Question: I have an array of points in one plane. They form some shape. I need to extract points from this array which only form straight lines of this shape.
At this moment I have an algorithm but it does not work very good. I take first two points, make a straight line and then check if the following points lie on it with some tolerance. But there is a problem: the points which form straight line are not really on the straight but have some deviation. This deviation is quite large. If in my algorithm I make deviation large enough to get points from the straight part, then other points which are on the slightly bent part but have deviation less then specified also extracted.
I am looking for some idea on how to perform such task.
Here is the picture:

In circles are the parts which I want to extract. Red points are the parts which I could extract with my approach. If I increase the tolerance then I miss the straight pieces too.
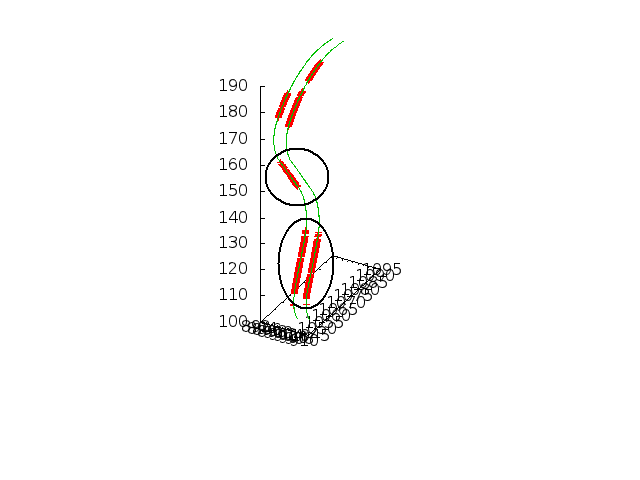
Answer: First, if you already have some candidate subset of points and want to check whether they lie on a straight line. Use a form of <URL> to identify the best-fitting line, then check how well it fits and accept or reject the hypothesis that this particular segment is linear based on that.
One of the most standard ways of doing that is using <URL> method.
Identifying the subset is a different problem, the best solution to which will depend strongly on the kind of data you have and the objective. I suggest that enumerating all the segments is a good starting point, if the amount of data is not extremely large, -- that should be doable in no more than cubic time, I gather.
There are certainly some approximations one can apply, e.g. choosing a point in the sequence and building a subset by iteratively adding points on either side as long as the segment remains linear within the tolerance threshold, than accepting or rejecting it if the segment is long enough.
I assume here that the curve is parameterizable by one of the coordinates. If this is not the case, e.g. if the curve is closed, additional steps may be required to separate the curve into parameterizable segments.
There's a number of options.
, I would expect that for a straight line the average deviation would stay roughly the same as you add the new points, then you can simply find a reasonable threshold on that given the data.
option is to further split the subset into a fixed number of parts (e.g. 2), find the best fitting line for each one and then compare these. In case of a straight line, roughly the same line should be predicted, but for a curve it would be different.
option is to perform nonlinear curve fitting, e.g. fit a quadratic curve and check the coefficient for the quadratic term -- if the line is straight, it should be close to zero.
In each case, of course, there is a tradeoff between the segment size and the deviation of the points from that segment. In the extreme case, there would either be one huge linear segment with huge deviation or a whole buch of 2-point segments with 0 deviation. The actual threshold on the deviation, the difference between the tangent curves, or the magnitude of the quadratic term (depending on the option you prefer) has to be selected for the given dataset to suit your needs. Looking at the plot, I would say that the threshold should be picked so as to allow for segments of length 10 or so.